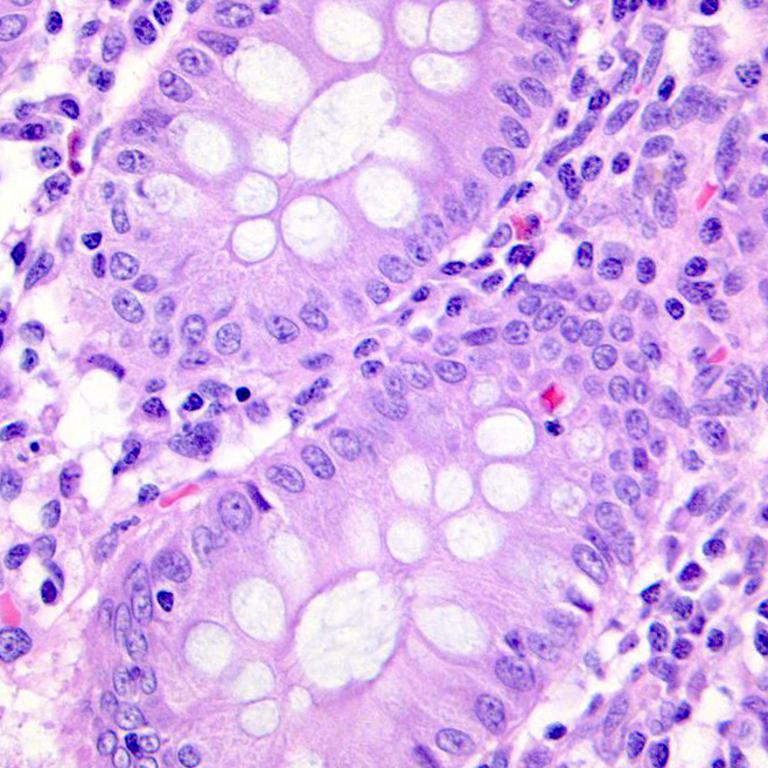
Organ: colon
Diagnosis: benign